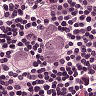
Metastatic tissue present: yes